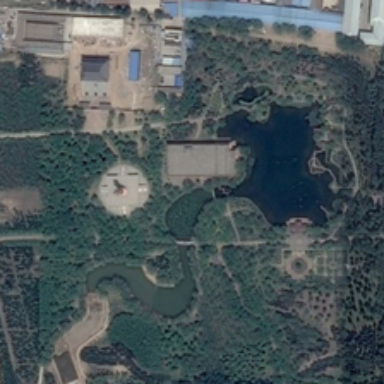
Some buildings are near a park with many green trees and a pond .